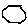
Label: hexagon